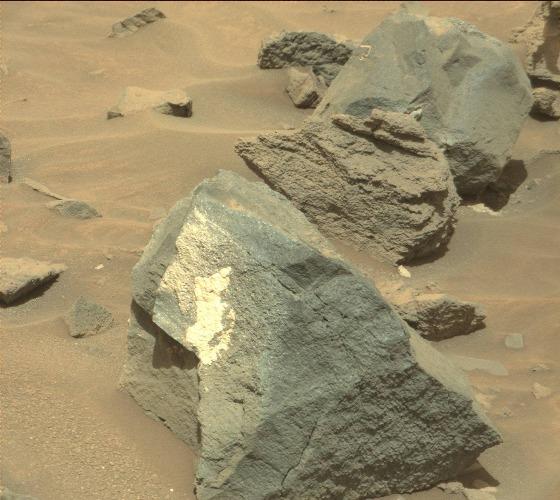
Terrain classes present: Bedrock, Gravel / Sand / Soil, Rock, Shadow